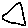
Label: triangle